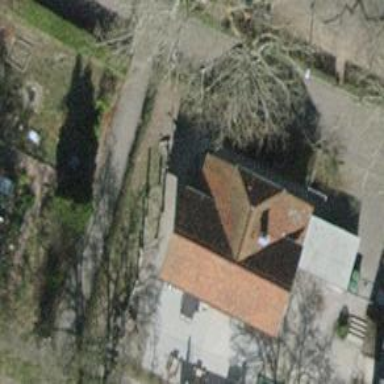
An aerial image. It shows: Kindergarten building.